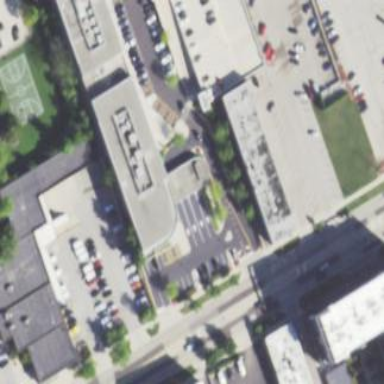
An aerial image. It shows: Building used as fitness center.